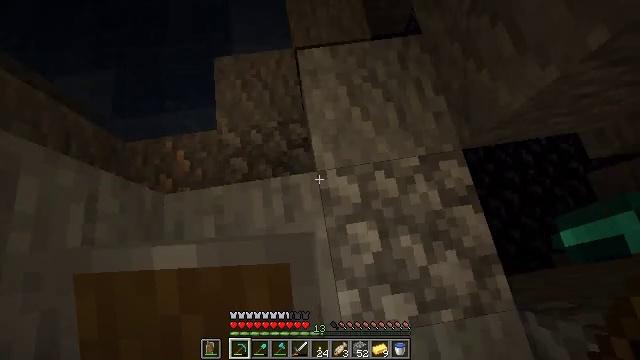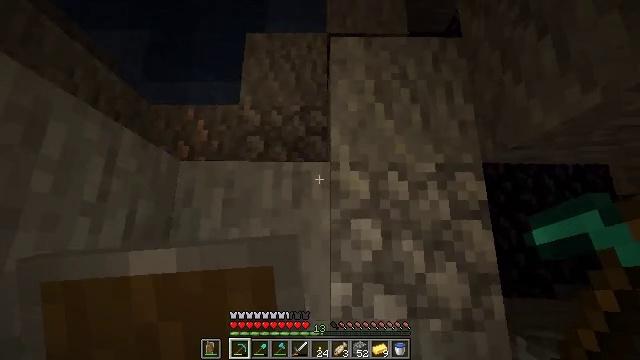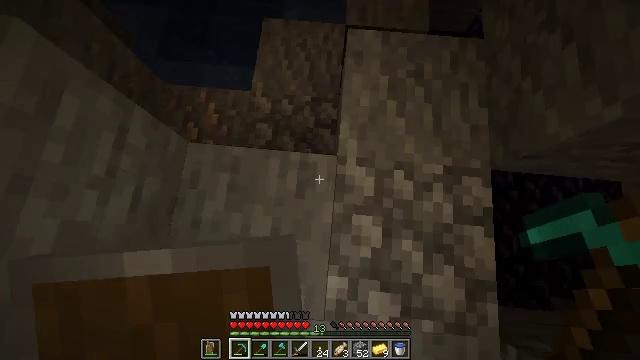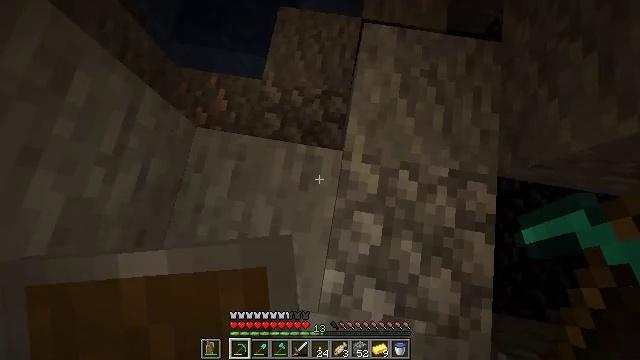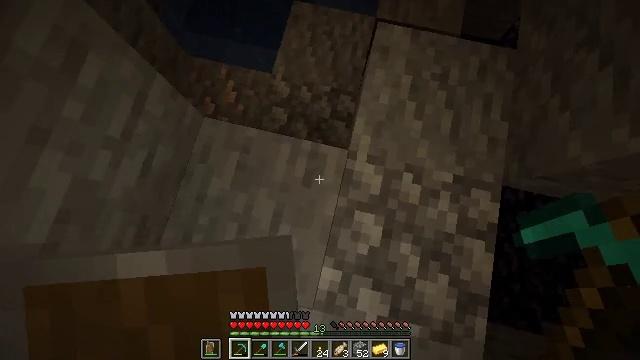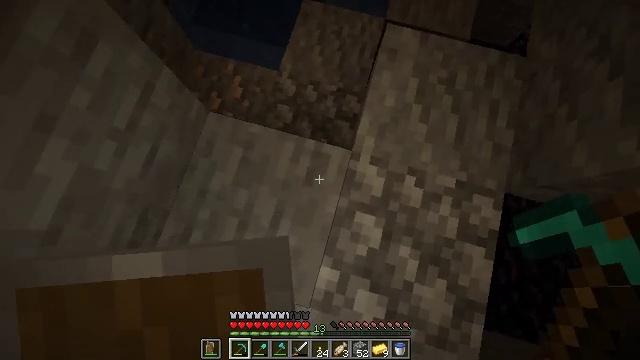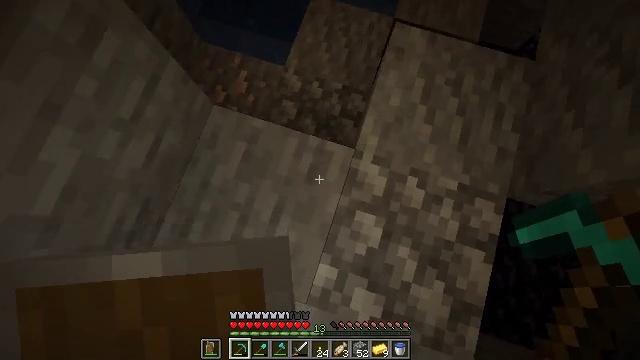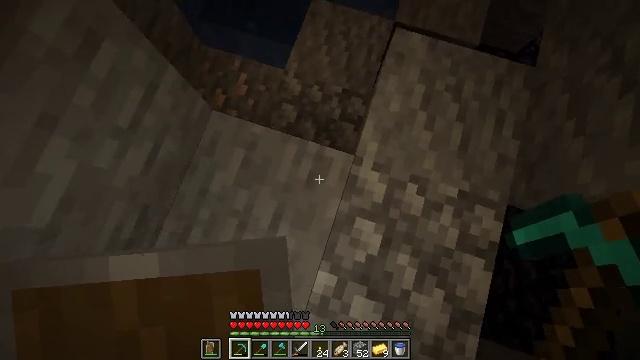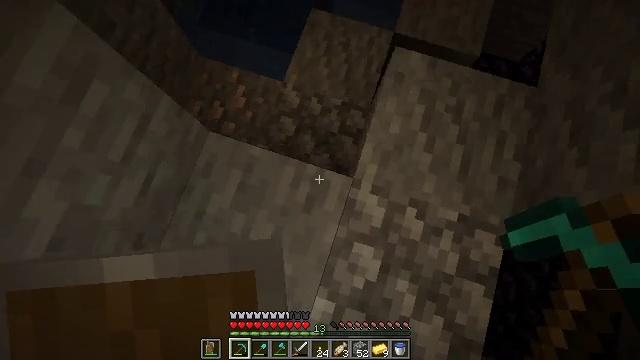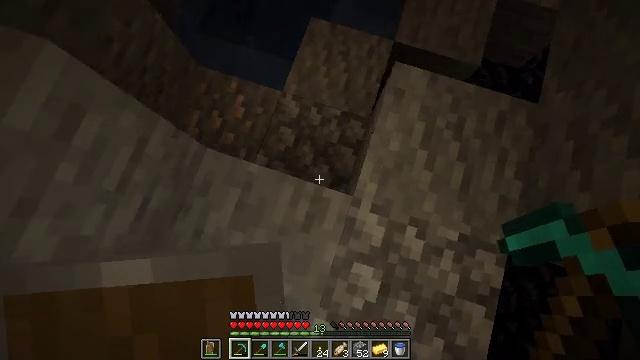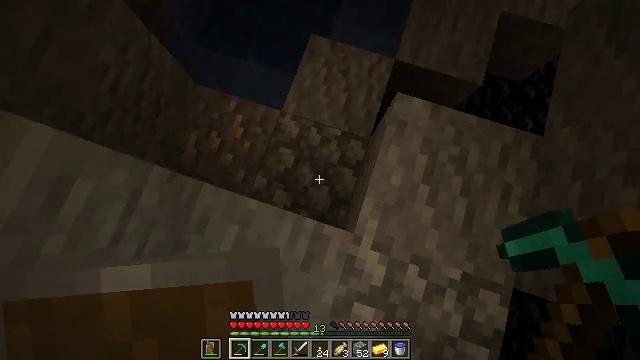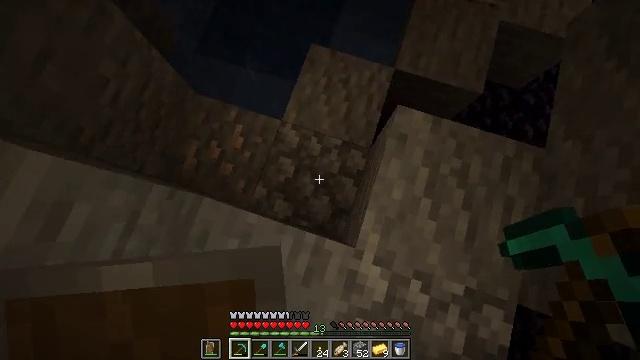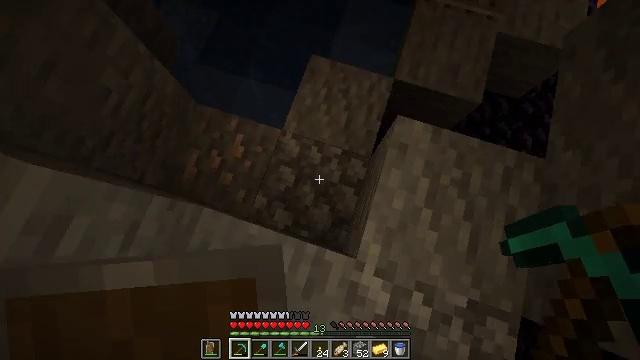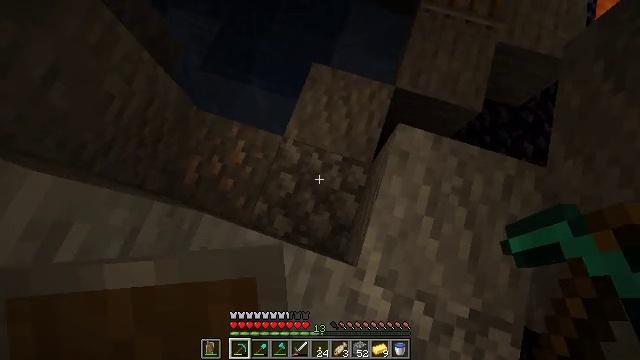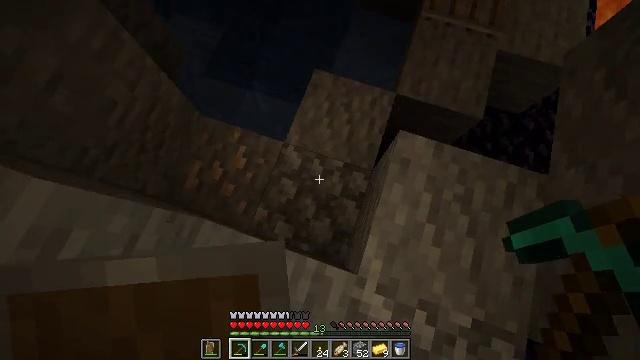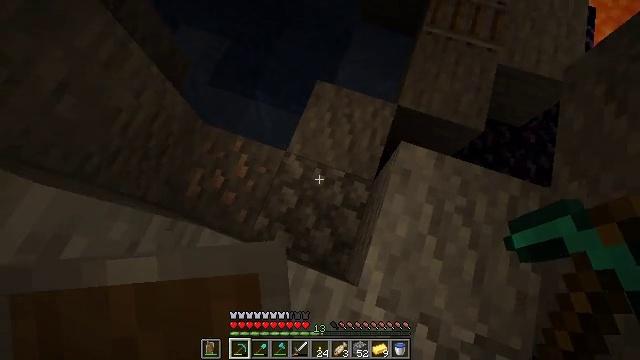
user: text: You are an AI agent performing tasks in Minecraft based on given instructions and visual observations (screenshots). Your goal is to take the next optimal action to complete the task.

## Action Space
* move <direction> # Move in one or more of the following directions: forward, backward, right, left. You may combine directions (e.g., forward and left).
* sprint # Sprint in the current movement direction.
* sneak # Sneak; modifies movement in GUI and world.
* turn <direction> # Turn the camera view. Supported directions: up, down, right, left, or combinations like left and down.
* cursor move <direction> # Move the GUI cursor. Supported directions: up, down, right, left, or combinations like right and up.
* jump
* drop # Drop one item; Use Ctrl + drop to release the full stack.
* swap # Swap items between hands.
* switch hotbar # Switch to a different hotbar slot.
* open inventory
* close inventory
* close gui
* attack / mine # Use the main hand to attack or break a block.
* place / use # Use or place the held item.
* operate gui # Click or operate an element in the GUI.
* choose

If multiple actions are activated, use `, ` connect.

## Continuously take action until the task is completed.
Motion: motion action
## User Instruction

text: Mine the andesite underground.
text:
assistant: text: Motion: turn left and down
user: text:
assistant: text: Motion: turn left and down
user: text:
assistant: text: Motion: turn left and down
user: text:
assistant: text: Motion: turn left
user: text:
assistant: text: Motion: turn left
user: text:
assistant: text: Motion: turn left
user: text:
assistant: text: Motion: move forward
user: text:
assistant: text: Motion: move forward
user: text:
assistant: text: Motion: move forward
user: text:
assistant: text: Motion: no_op
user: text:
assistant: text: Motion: no_op
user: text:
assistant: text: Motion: turn up
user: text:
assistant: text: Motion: turn up
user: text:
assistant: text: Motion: turn up
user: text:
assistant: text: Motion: turn up
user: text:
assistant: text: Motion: turn up
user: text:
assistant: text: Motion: turn up
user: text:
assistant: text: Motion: no_op
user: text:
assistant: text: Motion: turn up
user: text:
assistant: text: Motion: move forward
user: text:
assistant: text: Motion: move forward
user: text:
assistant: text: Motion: move forward
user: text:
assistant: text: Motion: no_op
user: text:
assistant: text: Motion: turn down
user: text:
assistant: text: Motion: turn down
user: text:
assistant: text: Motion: no_op
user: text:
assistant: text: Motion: no_op
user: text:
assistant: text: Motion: turn right and down
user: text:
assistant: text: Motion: turn right and down
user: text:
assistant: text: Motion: turn right